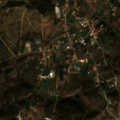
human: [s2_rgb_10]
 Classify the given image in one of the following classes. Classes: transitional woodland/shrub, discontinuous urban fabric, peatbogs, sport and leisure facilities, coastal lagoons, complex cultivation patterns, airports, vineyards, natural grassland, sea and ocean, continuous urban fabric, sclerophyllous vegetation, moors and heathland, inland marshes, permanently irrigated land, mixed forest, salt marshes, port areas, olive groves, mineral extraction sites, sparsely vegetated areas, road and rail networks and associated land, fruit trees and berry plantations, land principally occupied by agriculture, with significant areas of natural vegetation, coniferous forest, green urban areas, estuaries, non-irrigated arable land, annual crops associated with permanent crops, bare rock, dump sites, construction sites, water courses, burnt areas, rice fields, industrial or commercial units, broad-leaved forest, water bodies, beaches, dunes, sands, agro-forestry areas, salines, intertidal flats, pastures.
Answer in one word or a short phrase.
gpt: olive groves, broad-leaved forest, transitional woodland/shrub